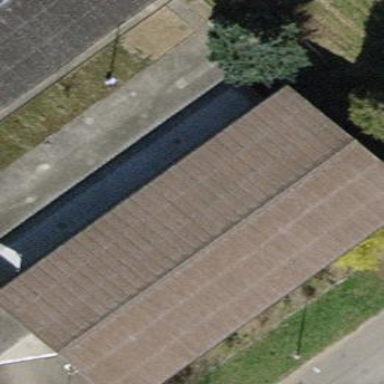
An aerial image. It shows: Roof with gabled shape in light coral building. The roof color is rosy brown.